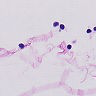
Metastatic tissue present: no